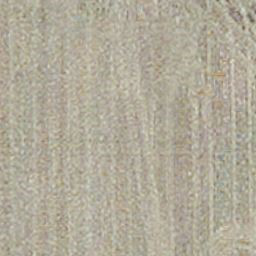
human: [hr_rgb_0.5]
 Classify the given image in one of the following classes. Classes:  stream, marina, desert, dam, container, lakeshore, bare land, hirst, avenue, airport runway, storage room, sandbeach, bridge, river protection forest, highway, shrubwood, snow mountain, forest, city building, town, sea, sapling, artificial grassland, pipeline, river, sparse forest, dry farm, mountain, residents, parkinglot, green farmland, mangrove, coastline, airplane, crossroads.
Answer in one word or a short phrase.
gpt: dry farm